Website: macys
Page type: customer-info-address
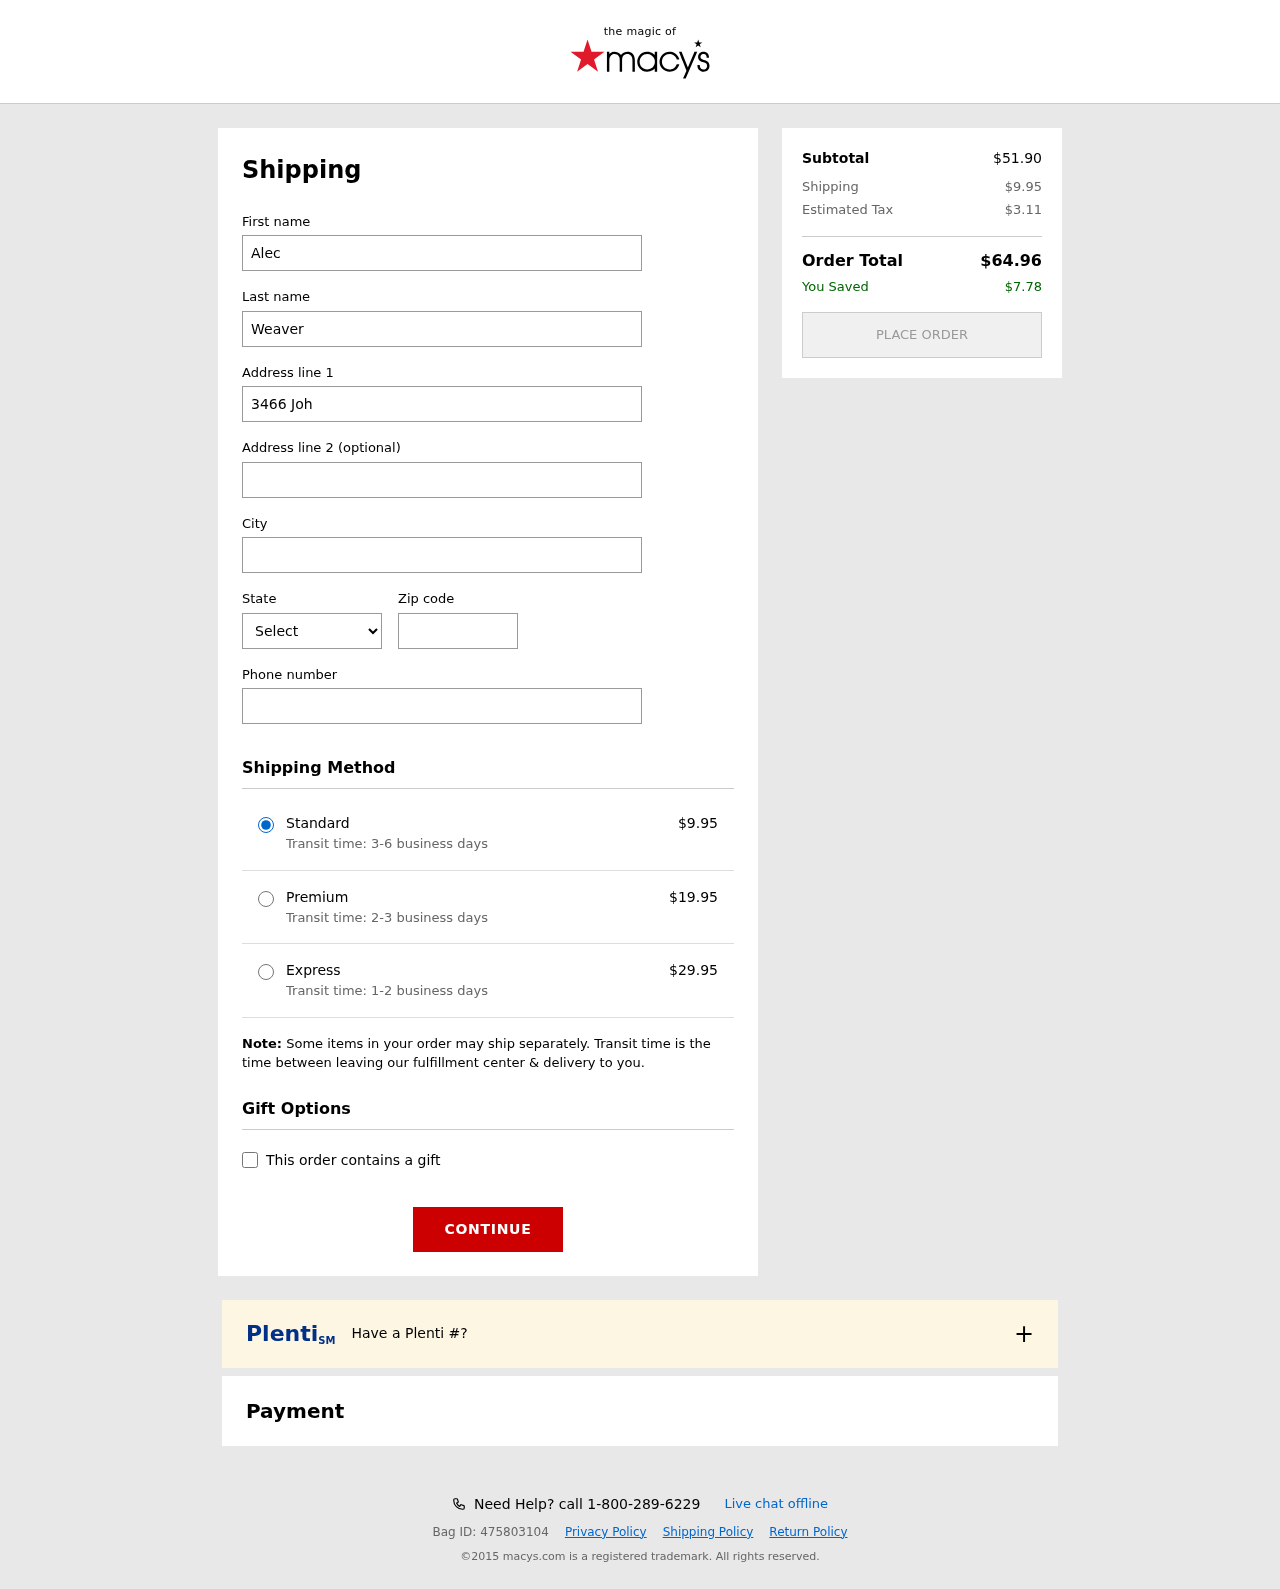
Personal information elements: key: PII_CITY
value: Pearsonbury
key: PII_FIRSTNAME
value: Alec
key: PII_LASTNAME
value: Weaver
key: PII_PHONE
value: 8518064099
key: PII_POSTCODE
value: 68064
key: PII_STATE_ABBR
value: PR
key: PII_STREET
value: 3466 John Bridge Apt. 110
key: PII_STREET2
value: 14758 Gloria Plains Apt. 899
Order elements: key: ORDER_SHIPPING_COST
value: $9.95
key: ORDER_SHIPPING_COST_PREMIUM
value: $19.95
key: ORDER_SHIPPING_COST_EXPRESS
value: $29.95
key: ORDER_SUBTOTAL
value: $51.90
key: ORDER_TAX
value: $3.11
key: ORDER_TOTAL
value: $64.96
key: ORDER_SAVINGS
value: $7.78